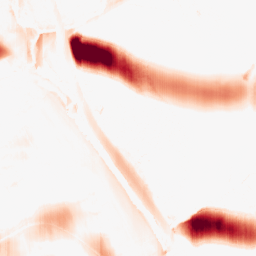
Category: morphological
Decomposition family: morphological_ellipse
Decomposition parameters: operation: opening
width: 50
height: 5
Upsampling method: edge_directed
Upsampling parameters: scale: 4
Upsampling scale: 4